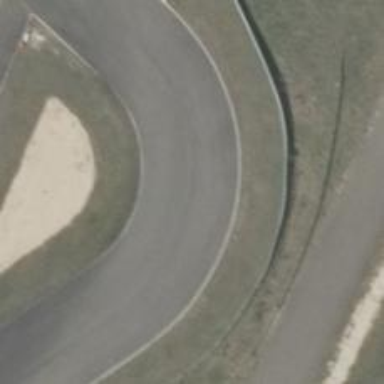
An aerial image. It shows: Raceway for motor sports.